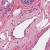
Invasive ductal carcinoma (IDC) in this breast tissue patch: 0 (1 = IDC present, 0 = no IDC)